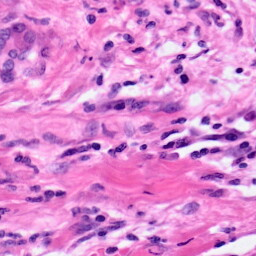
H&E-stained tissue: Pancreatic